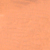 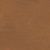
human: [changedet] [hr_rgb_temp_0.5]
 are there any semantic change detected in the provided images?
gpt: No change occurred in this area.